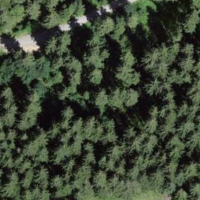
EUNIS habitat code: 43
Species observed at this site:
Vaccinium vitis-idaea